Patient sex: M
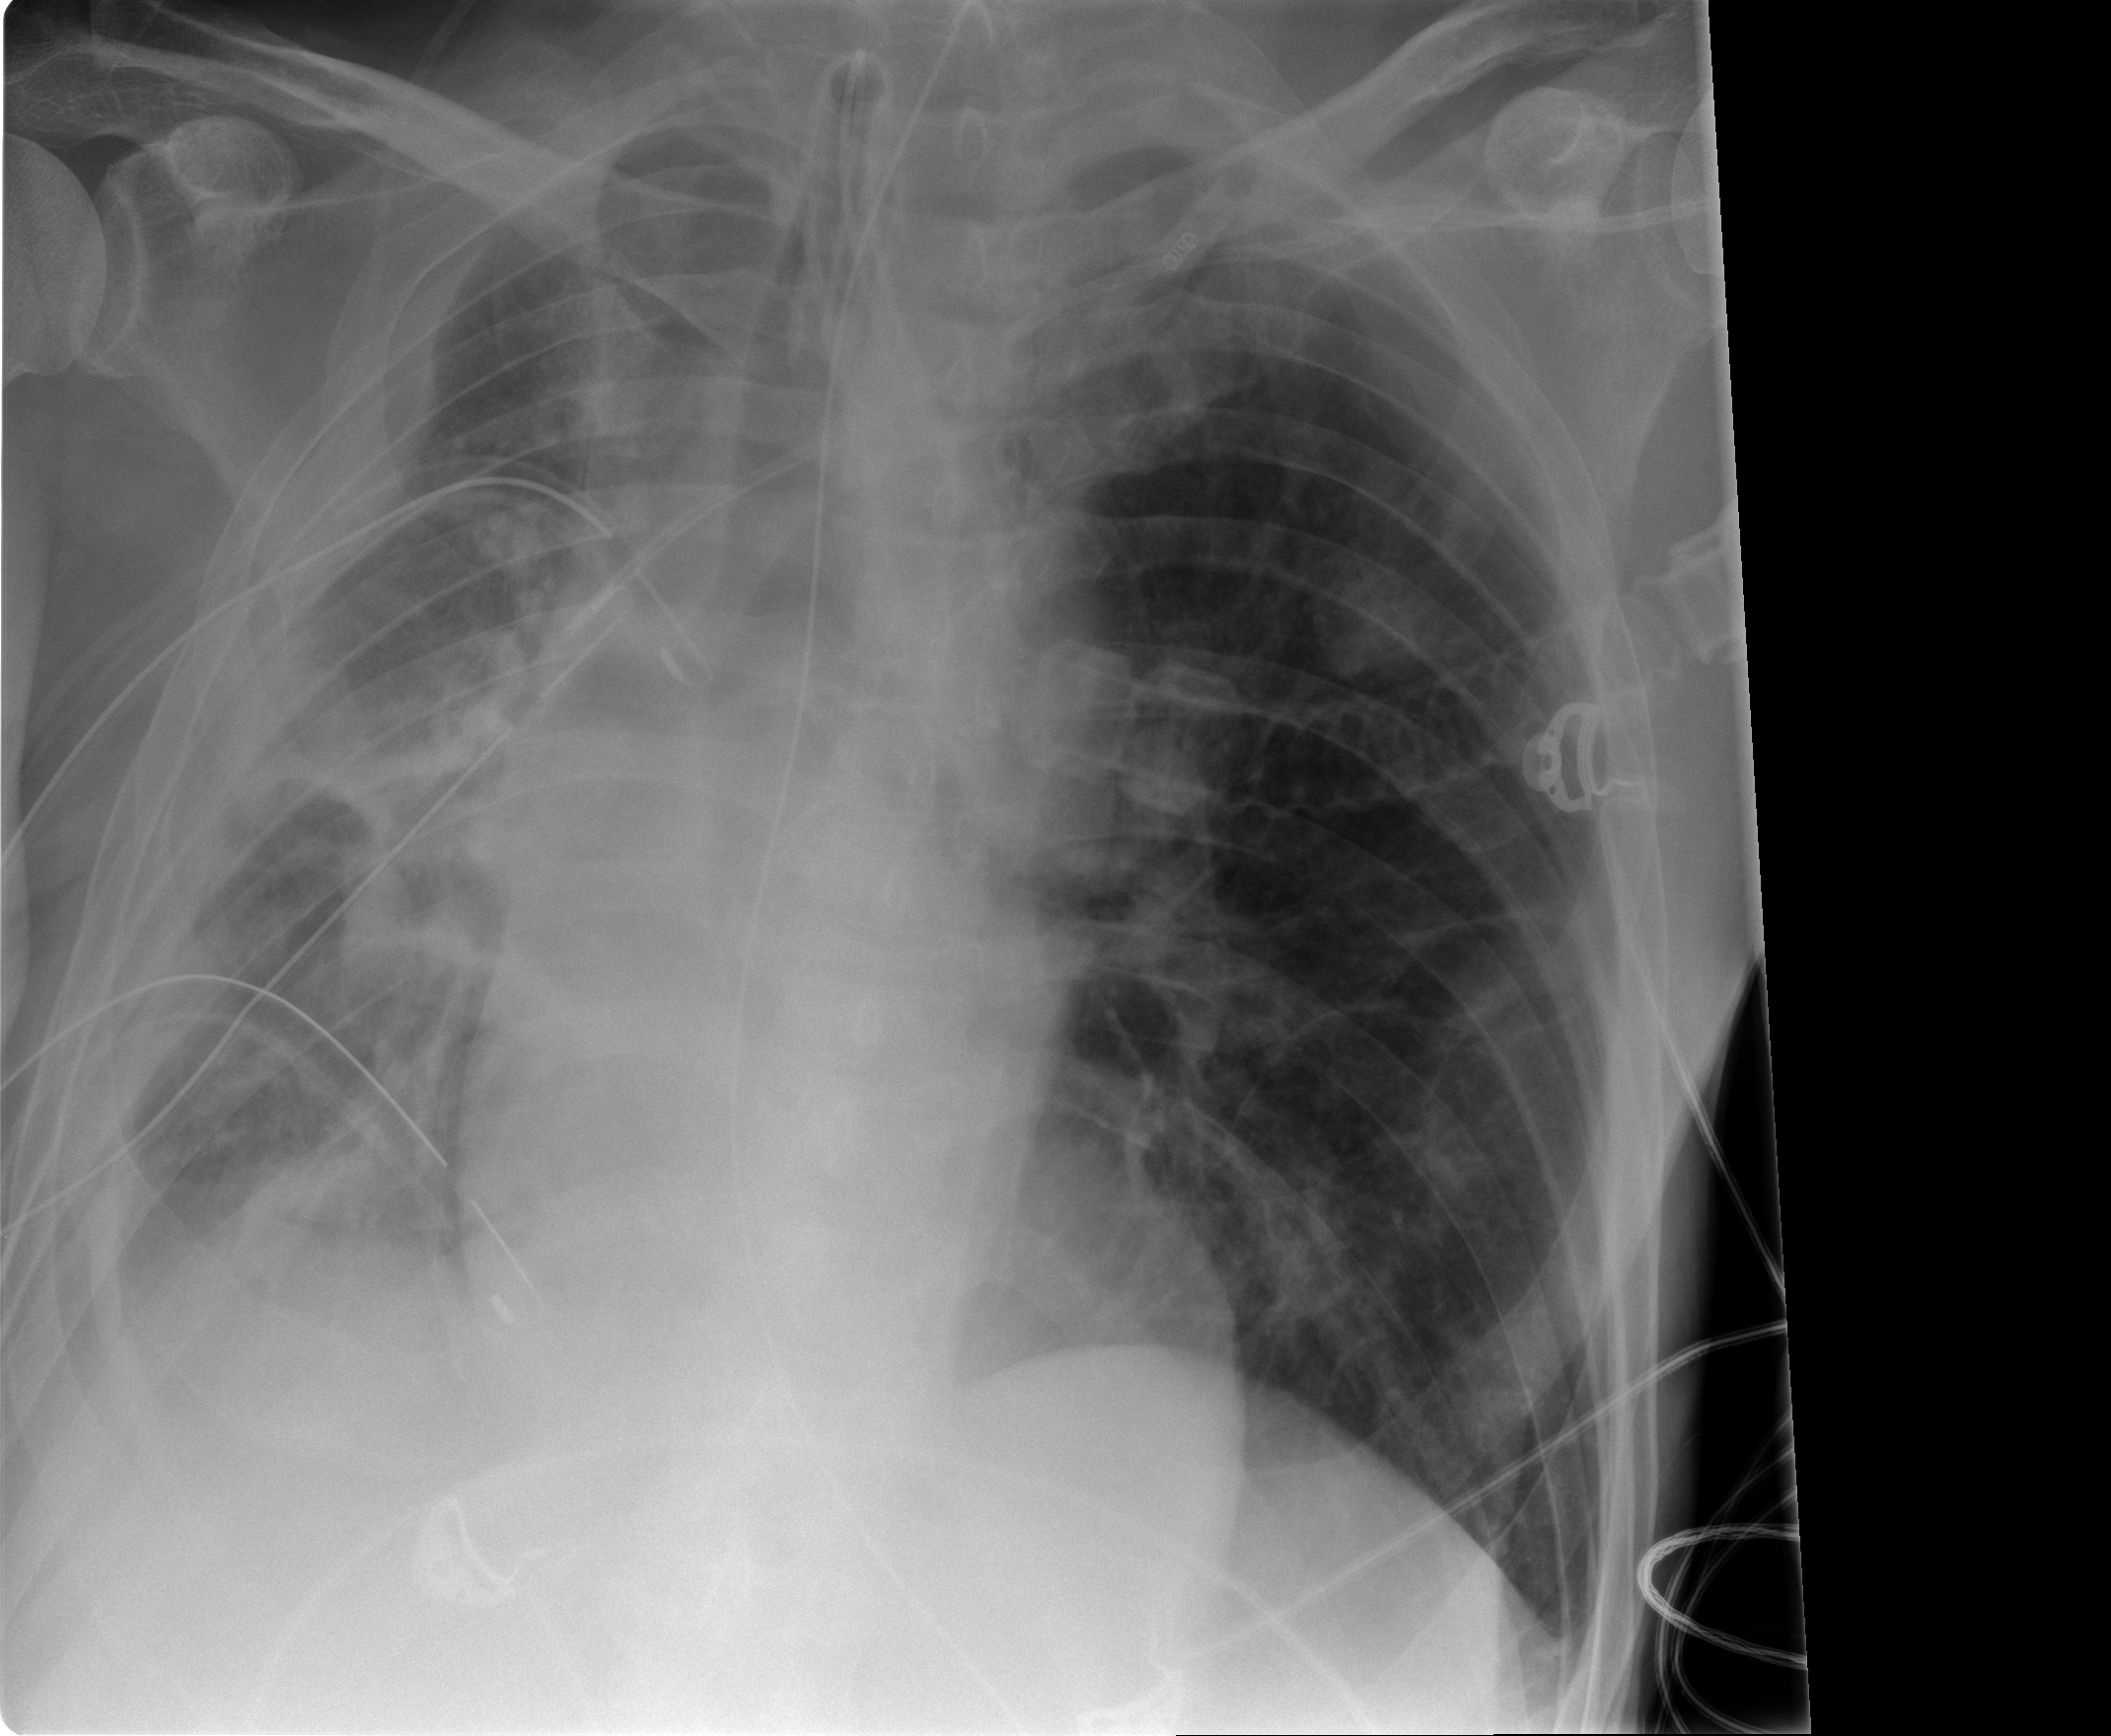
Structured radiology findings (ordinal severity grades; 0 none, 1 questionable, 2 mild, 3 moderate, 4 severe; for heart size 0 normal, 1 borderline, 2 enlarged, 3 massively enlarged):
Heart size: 0
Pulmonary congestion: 0
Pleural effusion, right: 2
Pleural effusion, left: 0
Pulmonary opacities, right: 0
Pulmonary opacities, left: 0
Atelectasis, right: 3
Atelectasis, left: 2